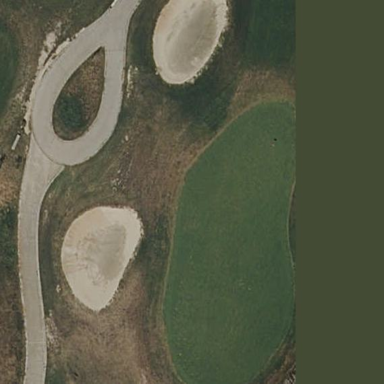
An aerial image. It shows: Golf green.